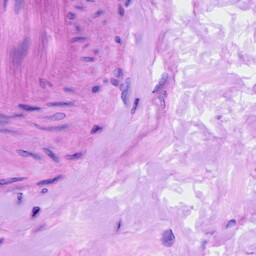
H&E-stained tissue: Ovarian